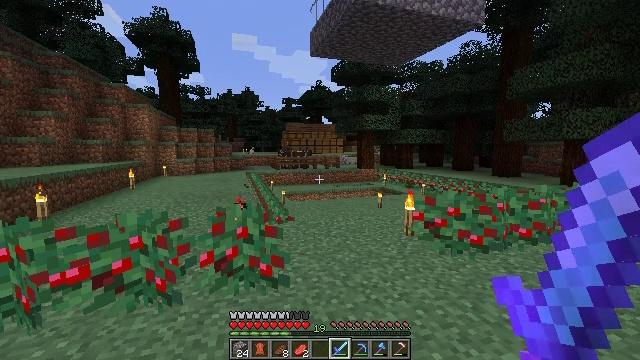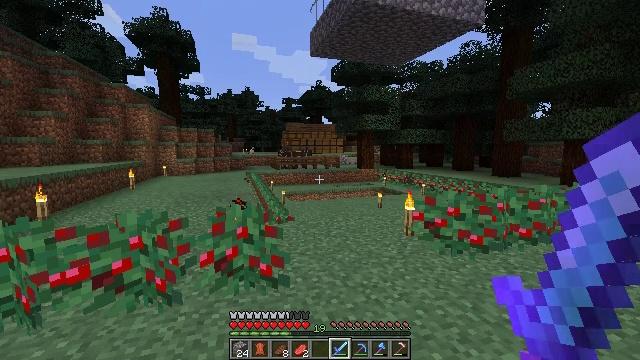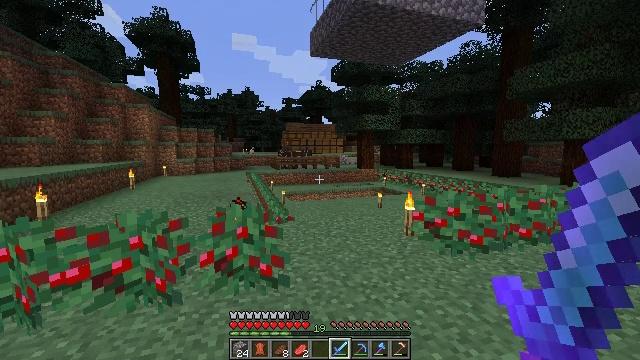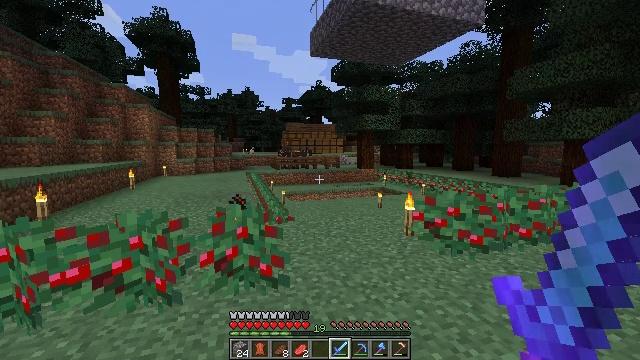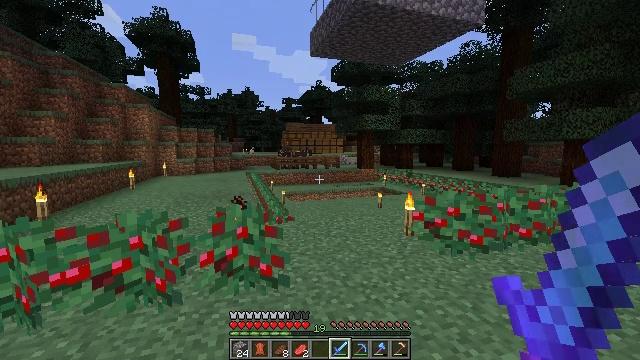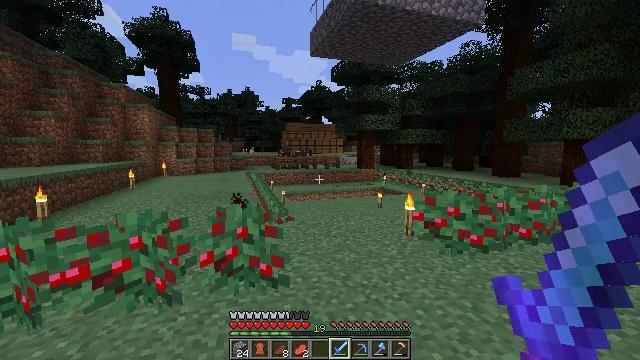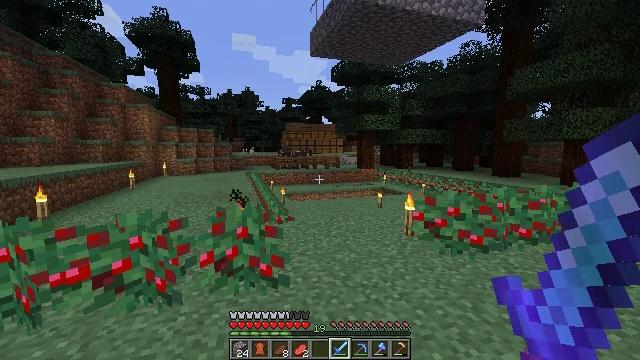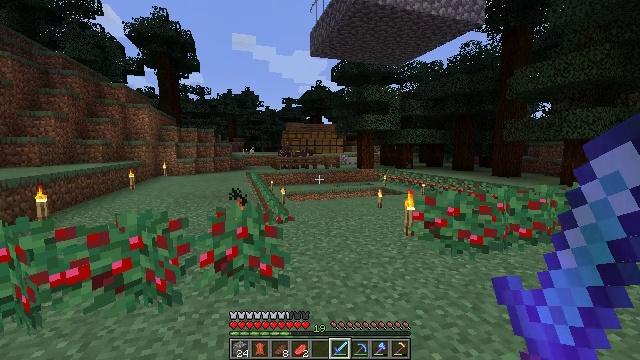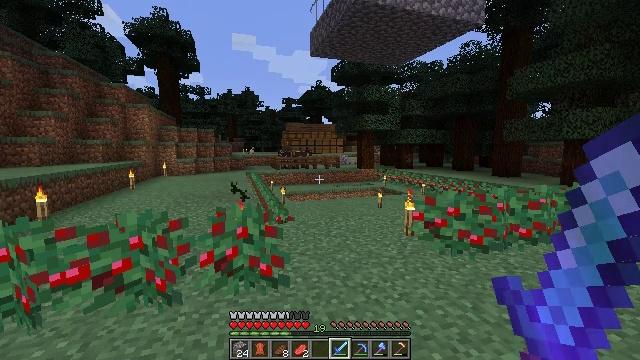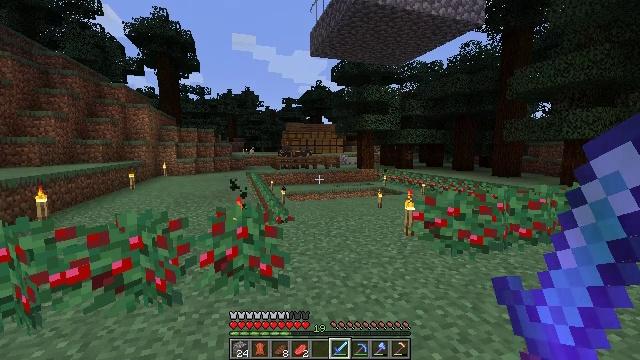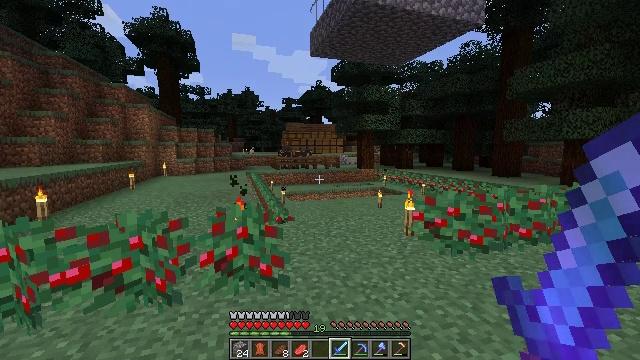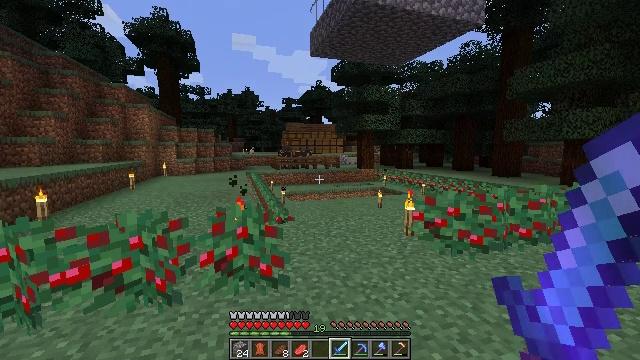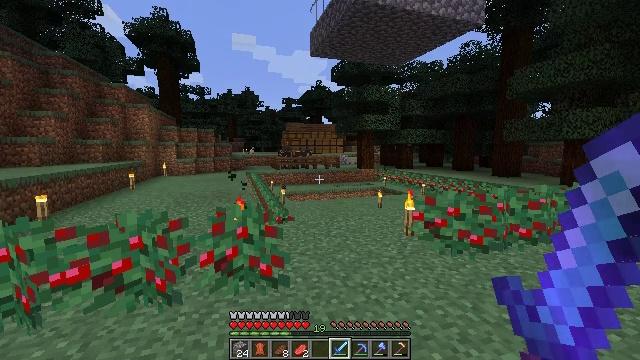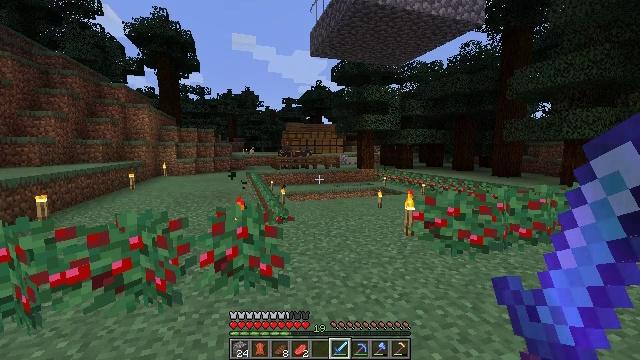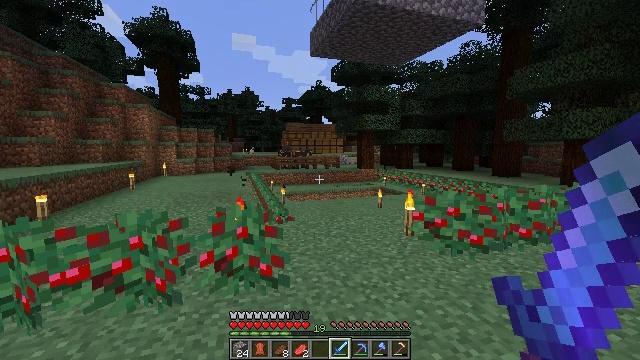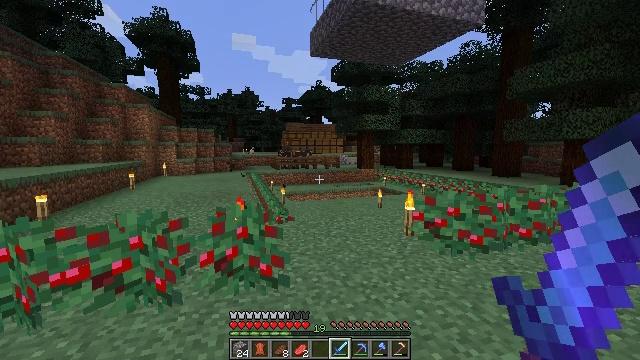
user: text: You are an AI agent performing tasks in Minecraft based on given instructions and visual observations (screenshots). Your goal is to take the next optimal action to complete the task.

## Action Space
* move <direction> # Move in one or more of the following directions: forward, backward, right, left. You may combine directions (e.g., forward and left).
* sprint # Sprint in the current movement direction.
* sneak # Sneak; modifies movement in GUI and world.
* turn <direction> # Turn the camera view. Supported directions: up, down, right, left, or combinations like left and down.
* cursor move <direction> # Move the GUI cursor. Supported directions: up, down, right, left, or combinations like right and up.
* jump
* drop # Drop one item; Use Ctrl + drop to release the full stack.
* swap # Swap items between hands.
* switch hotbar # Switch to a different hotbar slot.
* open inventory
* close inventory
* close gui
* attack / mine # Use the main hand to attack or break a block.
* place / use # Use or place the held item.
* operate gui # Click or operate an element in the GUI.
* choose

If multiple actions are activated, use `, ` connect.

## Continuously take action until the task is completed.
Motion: motion action
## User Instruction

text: Destroy the wheat to collect it.
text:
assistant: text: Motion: no_op
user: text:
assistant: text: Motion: no_op
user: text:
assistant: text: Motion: no_op
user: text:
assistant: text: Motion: no_op
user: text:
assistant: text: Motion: no_op
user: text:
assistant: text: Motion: no_op
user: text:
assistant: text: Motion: no_op
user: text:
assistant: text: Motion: no_op
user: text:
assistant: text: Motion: no_op
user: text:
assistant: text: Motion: no_op
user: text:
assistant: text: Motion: no_op
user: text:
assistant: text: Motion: no_op
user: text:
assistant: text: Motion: no_op
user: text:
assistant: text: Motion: no_op
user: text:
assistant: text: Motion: no_op
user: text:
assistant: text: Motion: no_op
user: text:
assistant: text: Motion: no_op
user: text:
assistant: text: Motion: no_op
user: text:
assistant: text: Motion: no_op
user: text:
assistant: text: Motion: no_op
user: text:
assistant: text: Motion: no_op
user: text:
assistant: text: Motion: no_op
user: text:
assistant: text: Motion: no_op
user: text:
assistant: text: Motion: no_op
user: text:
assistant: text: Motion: no_op
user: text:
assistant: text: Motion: no_op
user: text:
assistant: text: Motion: no_op
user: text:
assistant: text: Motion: no_op
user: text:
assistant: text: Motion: no_op
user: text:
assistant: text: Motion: no_op